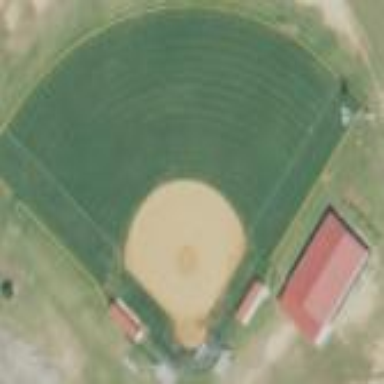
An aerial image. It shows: Baseball pitch for leisure land.